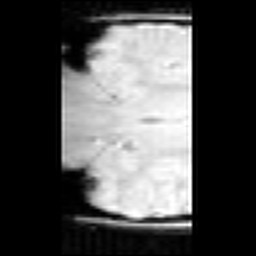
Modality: inplaneT1
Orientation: coronal
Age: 20
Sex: female